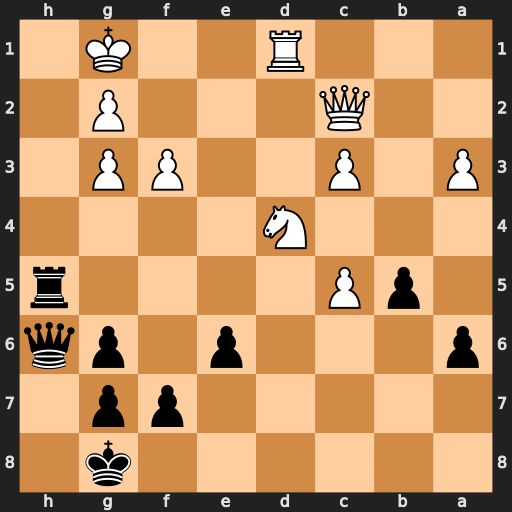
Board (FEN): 6k1/5pp1/p3p1pq/1pP4r/3N4/P1P2PP1/2Q3P1/3R2K1
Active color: b
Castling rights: -
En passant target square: -
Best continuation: Qe3+ Qf2 Rh1+ Kxh1 Qxf2